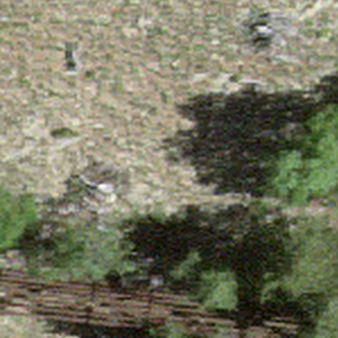
Label: other